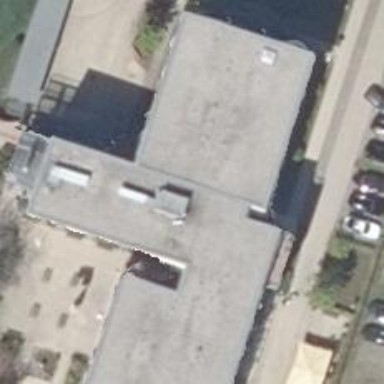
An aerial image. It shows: Nursing home.